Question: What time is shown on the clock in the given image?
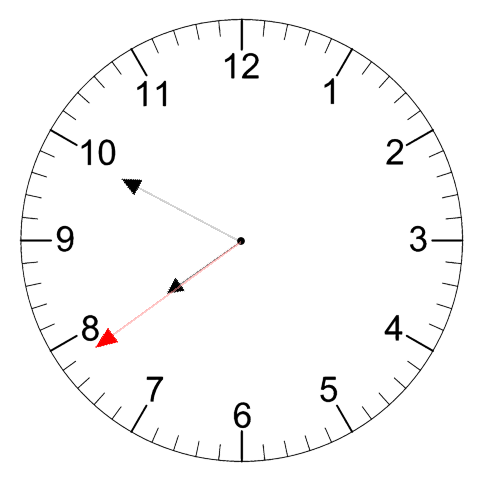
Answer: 07:49:39